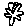
Label: flower